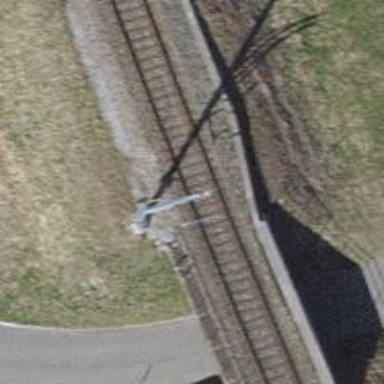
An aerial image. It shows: Bridge with electrified rail tracks and contact line.